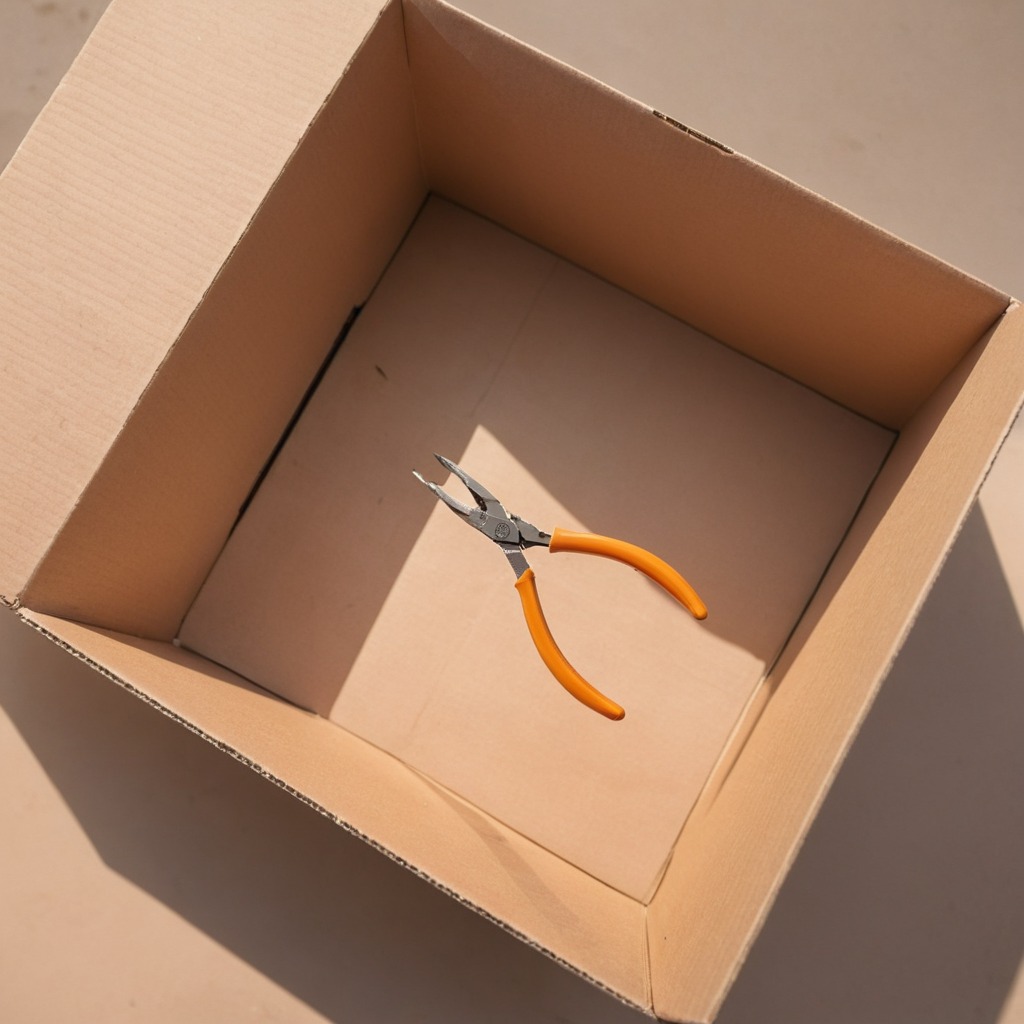
A plier is lying on a clean dry cardboard box surface in an outdoor workshop during daytime bright natural light soft shadows slightly creased but